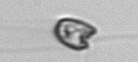
Label: flagellate_morphotype1